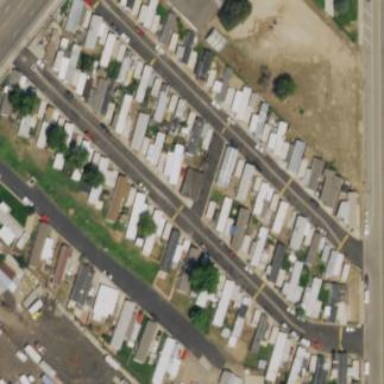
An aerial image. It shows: Trailer park.